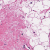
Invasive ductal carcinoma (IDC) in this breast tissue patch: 0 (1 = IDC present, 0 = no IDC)